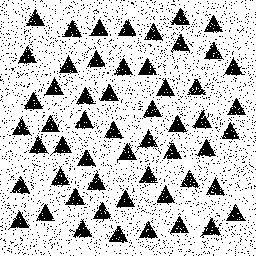
Squares: 0
Triangles: 55
Stars: 0
Total shapes: 55